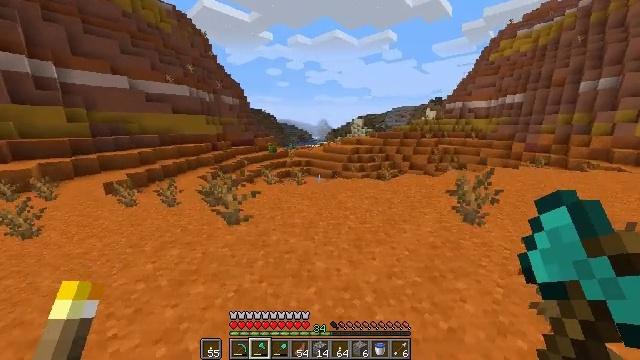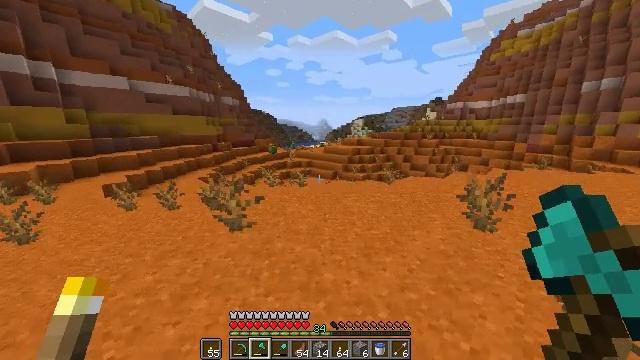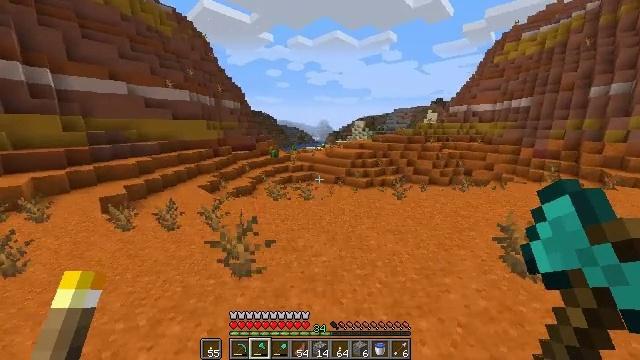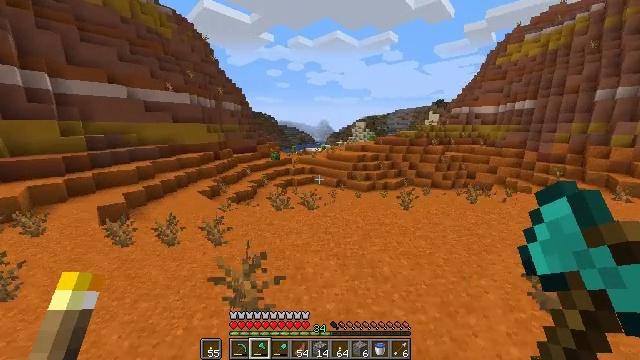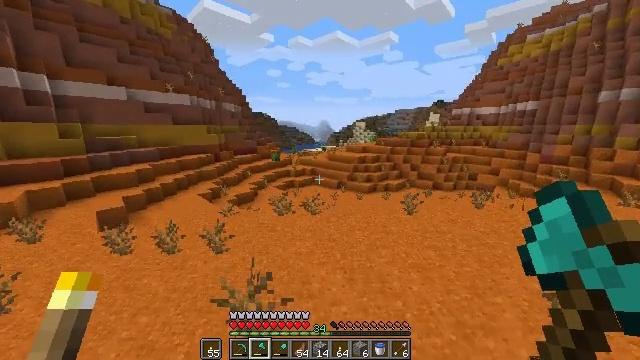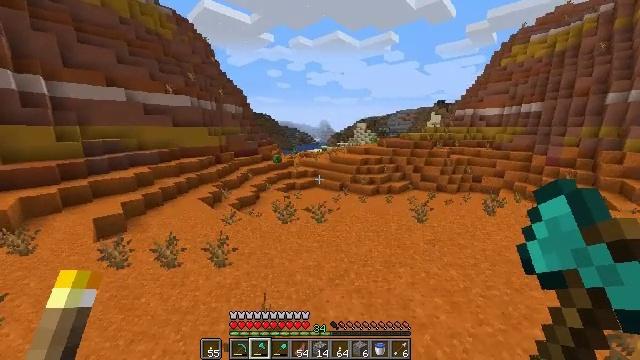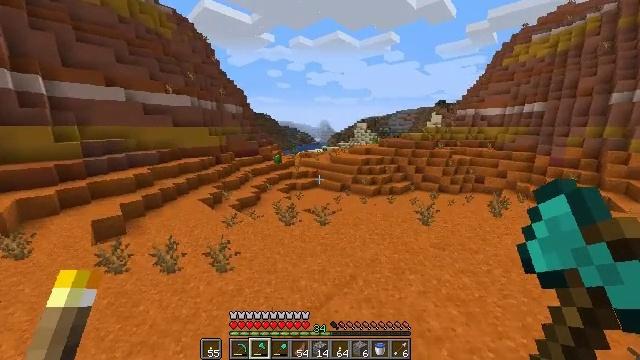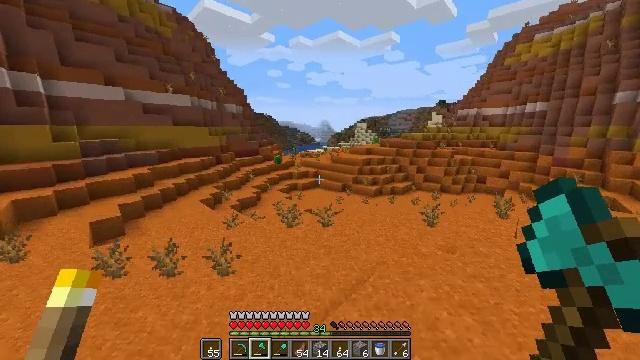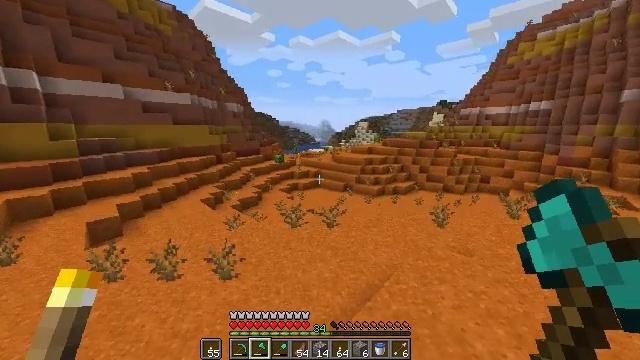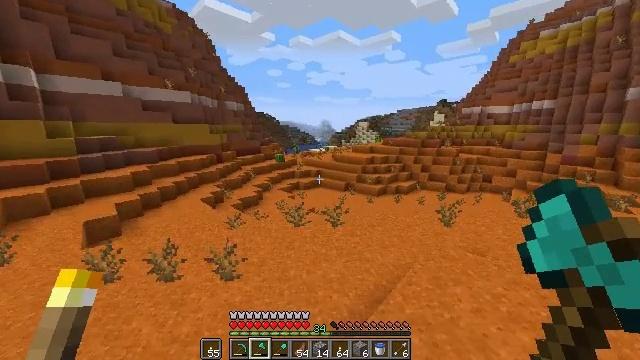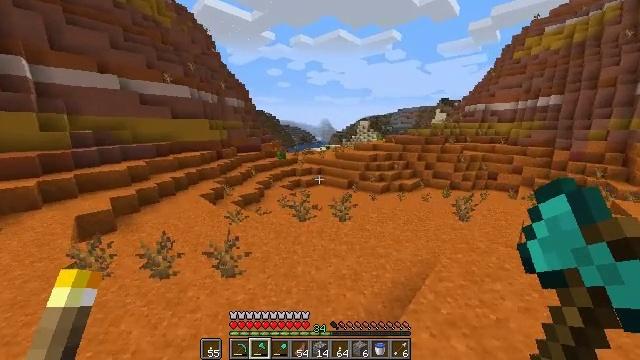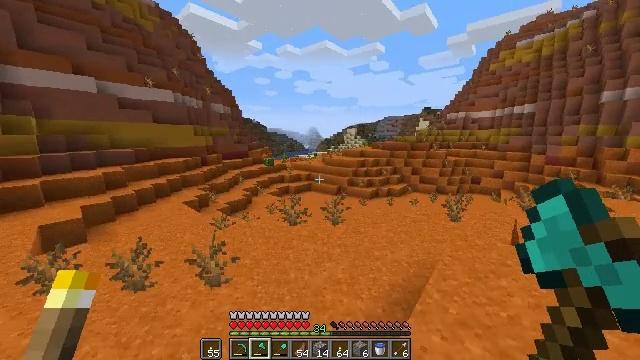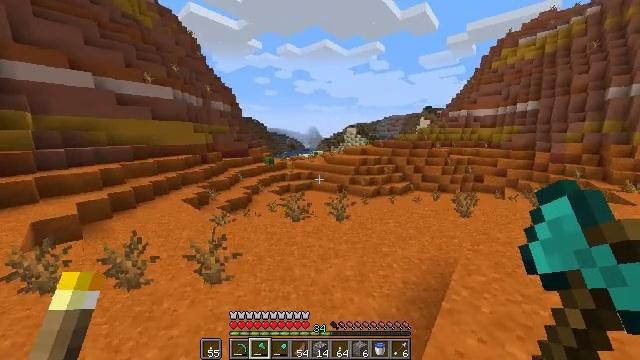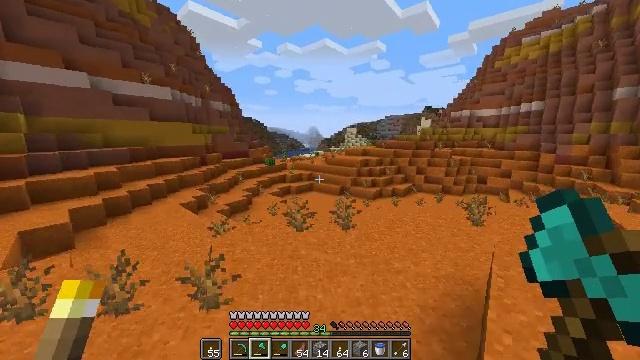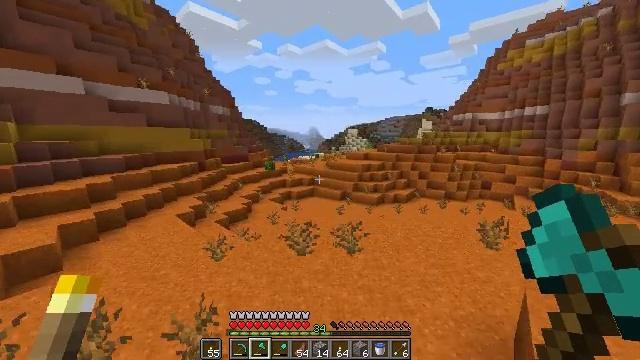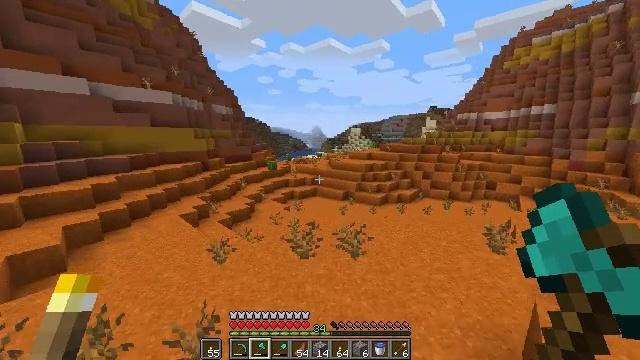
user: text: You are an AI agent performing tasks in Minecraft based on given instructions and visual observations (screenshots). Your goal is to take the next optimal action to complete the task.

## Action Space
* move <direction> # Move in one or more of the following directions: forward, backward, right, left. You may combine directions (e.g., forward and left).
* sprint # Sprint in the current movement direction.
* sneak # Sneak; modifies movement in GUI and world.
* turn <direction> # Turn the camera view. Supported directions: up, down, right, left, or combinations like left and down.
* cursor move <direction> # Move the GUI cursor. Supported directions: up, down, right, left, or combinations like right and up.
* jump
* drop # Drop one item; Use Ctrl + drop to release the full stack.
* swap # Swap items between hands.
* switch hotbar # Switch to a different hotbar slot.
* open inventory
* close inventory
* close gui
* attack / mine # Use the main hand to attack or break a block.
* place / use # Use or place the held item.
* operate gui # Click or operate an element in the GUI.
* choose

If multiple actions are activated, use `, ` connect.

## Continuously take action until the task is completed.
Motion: motion action
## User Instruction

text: Collect the cactus block.
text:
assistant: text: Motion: move forward and move left, sprint, jump
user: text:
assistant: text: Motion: move forward and move left, sprint, jump
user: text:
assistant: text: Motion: move forward and move left, sprint, jump
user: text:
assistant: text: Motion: move forward and move left, sprint, jump
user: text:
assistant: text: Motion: move forward and move left, sprint, jump
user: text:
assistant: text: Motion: move forward and move left, sprint, jump
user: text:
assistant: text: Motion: move forward and move left, sprint, jump
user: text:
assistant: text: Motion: move forward and move left, sprint, jump
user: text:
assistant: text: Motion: move forward, sprint, jump
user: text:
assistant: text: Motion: move forward, sprint, jump
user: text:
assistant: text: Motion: move forward, sprint, turn right and up, jump
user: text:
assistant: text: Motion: move forward, sprint, jump
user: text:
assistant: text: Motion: move forward, sprint, jump
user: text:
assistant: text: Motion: move forward, sprint, jump
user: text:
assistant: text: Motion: move forward, sprint, jump
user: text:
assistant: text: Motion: move forward and move left, sprint, jump
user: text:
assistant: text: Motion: move forward and move left, sprint, turn up, jump
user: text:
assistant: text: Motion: move forward and move left, sprint, turn left and up, jump
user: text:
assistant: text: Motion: move forward and move left, sprint, turn left and up, jump
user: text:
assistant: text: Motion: move forward and move left, sprint, turn left and up, jump
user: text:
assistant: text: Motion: move forward and move left, sprint, jump
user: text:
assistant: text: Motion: move forward and move left, sprint, jump
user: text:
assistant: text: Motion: move forward and move left, sprint, jump
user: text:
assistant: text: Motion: move forward and move left, sprint, jump
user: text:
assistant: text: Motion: move forward and move left, sprint, jump
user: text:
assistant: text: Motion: move forward and move left, sprint, jump
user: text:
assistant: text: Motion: move forward and move left, sprint, jump
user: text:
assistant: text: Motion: move forward and move left, sprint, jump
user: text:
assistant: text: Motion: move forward and move left, sprint, turn left and down, jump
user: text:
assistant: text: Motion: move forward, sprint, turn left and down, jump